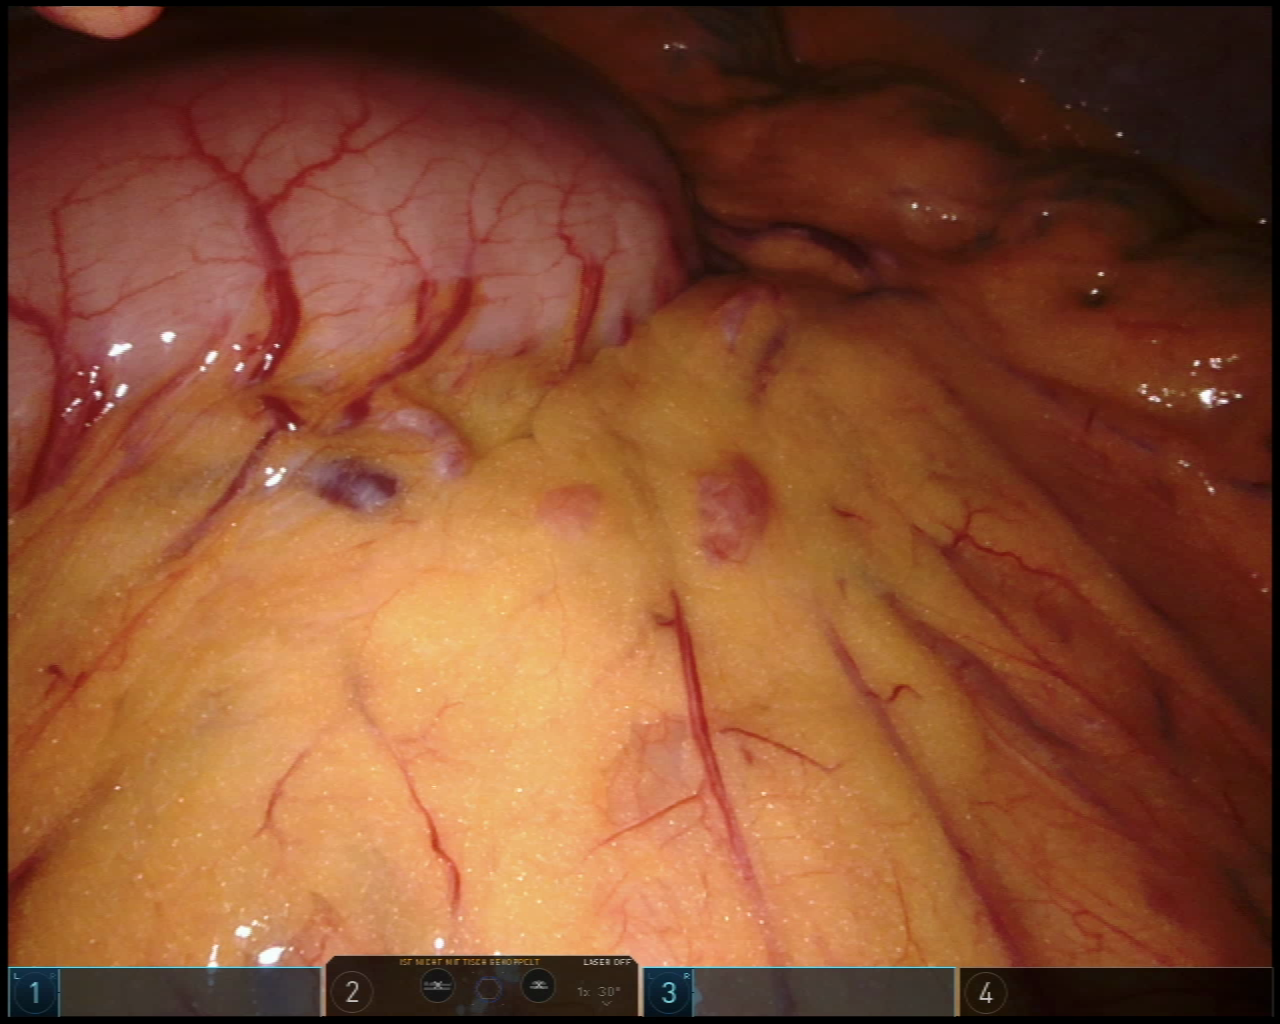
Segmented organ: small_intestine
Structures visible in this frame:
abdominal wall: no
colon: no
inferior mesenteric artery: no
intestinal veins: no
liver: no
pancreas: no
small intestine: yes
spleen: no
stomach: no
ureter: no
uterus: no
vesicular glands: no